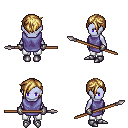
a pixel art fantasy rpg character, female body template, dark elf, purple skin, chain tabard jacket, white pants, blonde pixie cut hairstyle, metal gloves, metal boots, spear, four views (front, back, left, right), 2x2 character sprite sheet, small pixel art, hard edges, no anti-aliasing